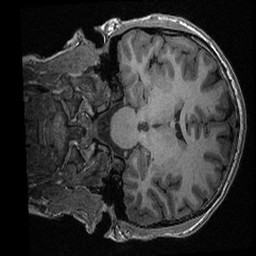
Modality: T1w
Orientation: coronal
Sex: male
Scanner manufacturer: ge
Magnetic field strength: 3 T
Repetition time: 0.0064 s
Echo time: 0.00281 s